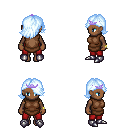
a pixel art fantasy rpg character, female body template, human, dark skin, brown tunic, red pants, white cyan swoop hairstyle, purple tiara, bracelets, metal boots, four views (front, back, left, right), 2x2 character sprite sheet, small pixel art, hard edges, no anti-aliasing